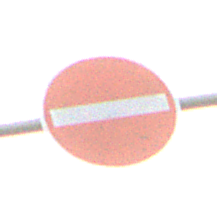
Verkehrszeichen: VerbotDerEinfahrt
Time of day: SunriseSunset
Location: Outdoor (Nature)
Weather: PartlyCloudy
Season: NotSpecified
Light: Natural